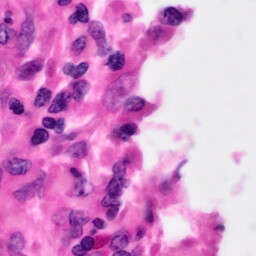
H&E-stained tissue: Pancreatic